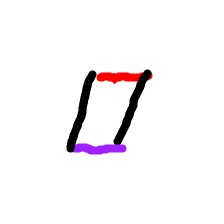
Shape: parallelogram